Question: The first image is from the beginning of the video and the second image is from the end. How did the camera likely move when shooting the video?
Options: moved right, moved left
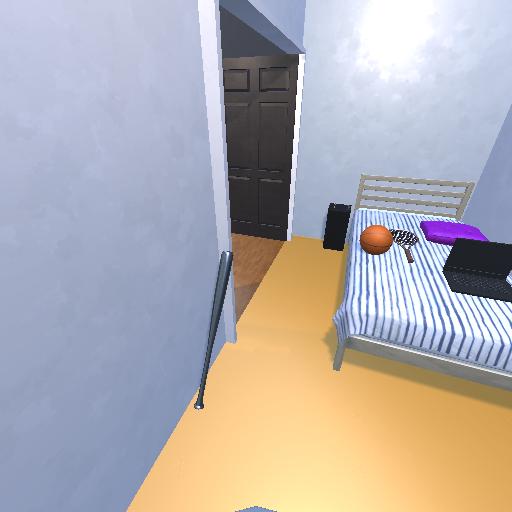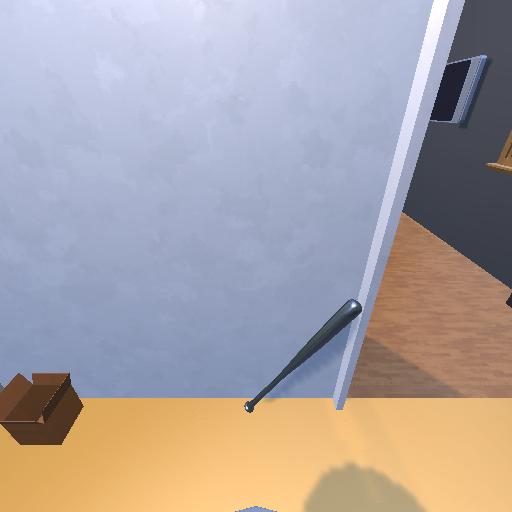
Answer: moved right